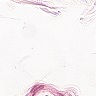
Metastatic tissue present: no